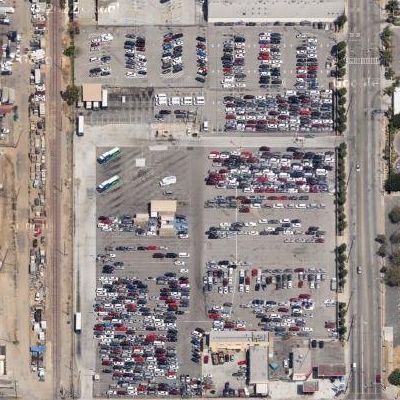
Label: Parking